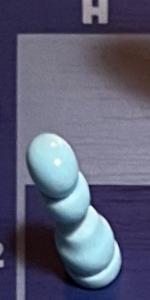
Label: Pawn_White